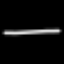
Label: line